Question: Custom shader properties cannot be seen on the Blend UI such as in picture below :

By looking at source of DropShadowEffect (which is part of WPF), animatable properties have been defined like this :
'''
DropShadowEffect.ShadowDepthProperty = Animatable.RegisterProperty(...);
'''
Unfortunately, method is what forbids doing so, the only way working is to manually code a storyboard.
Is there a way or a library that would allow to have this ability back for custom shaders ?
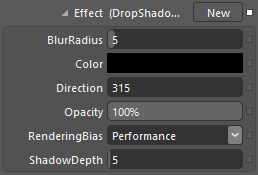
Answer: Found the origin of the issue : the URI of the shader was incomplete !
It should be like this :
'''
var pixelShader = new PixelShader();
pixelShader.UriSource = new Uri(@"pack://application:,,,/YourAssembly;component/YourEffect.ps", UriKind.Absolute);
'''
Reference :
<URL>
Properties are back now :)

Note : all previous stuff on question (Animatable) is not needed anymore.